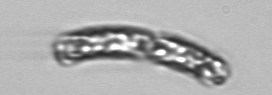
Label: Guinardia_striata